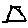
Label: triangle